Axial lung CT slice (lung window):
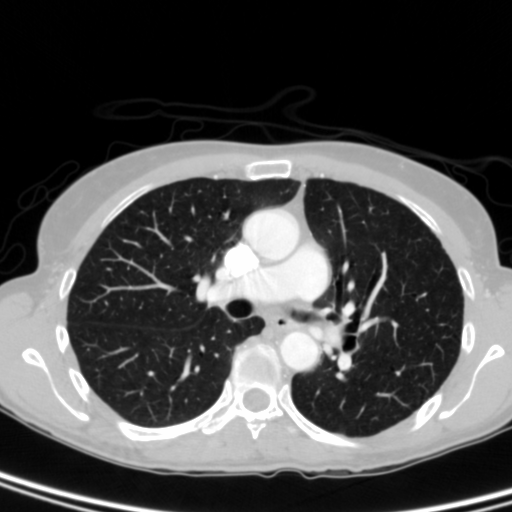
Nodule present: no